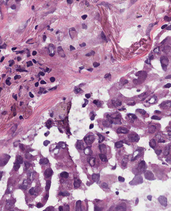
Tumor epithelial tissue: yes
Tumor-associated stroma tissue: yes
Normal tissue: no